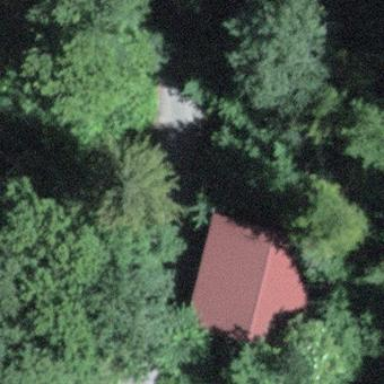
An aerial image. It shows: Barn.